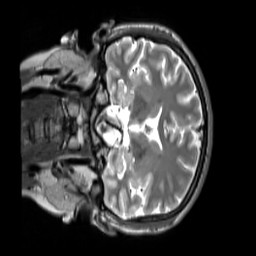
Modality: T2w
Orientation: coronal
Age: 29
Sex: female
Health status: ill
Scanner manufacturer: siemens
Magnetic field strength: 3 T
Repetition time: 2.8 s
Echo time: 0.326 s